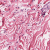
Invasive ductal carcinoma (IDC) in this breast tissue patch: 0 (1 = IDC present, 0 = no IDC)